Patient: sex M, age 79
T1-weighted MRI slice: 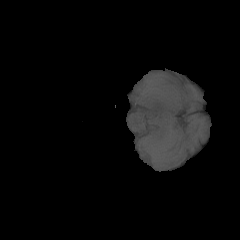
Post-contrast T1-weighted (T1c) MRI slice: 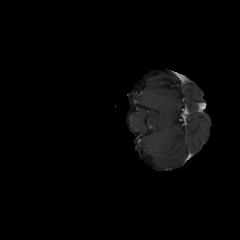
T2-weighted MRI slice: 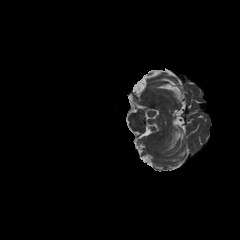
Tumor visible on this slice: no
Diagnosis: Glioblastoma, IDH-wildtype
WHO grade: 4